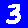
Digit: 3